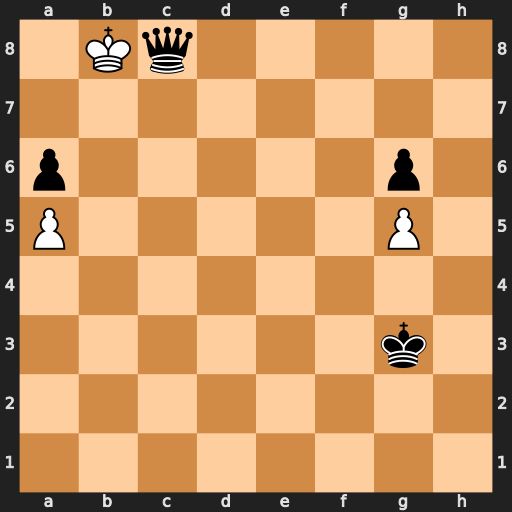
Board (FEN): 1Kq5/8/p5p1/P5P1/8/6k1/8/8
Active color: w
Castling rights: -
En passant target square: -
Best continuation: Kxc8 Kg4 Kb7 Kxg5 Kxa6